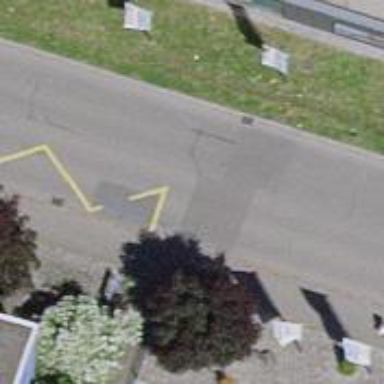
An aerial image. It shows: Bus stop equipped with public transport stop position.